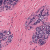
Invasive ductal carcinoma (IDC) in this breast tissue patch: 0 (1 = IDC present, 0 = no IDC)